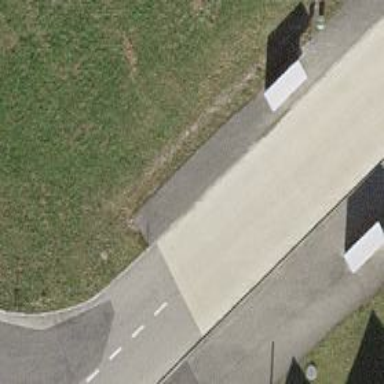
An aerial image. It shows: Bus stop with shelter.